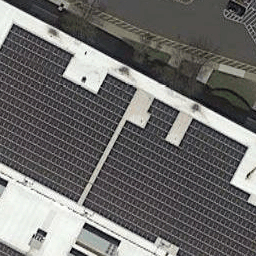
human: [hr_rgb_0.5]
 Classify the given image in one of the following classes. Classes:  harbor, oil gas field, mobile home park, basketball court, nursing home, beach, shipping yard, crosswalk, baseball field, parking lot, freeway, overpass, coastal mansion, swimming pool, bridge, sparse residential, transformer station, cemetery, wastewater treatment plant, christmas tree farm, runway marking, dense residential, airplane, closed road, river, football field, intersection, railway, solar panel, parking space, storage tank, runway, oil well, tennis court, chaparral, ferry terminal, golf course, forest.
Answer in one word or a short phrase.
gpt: solar panel